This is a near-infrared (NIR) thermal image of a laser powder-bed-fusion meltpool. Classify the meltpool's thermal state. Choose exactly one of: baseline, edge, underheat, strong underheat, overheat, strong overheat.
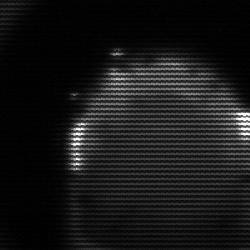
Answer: edge